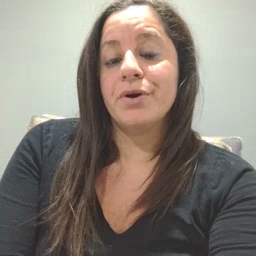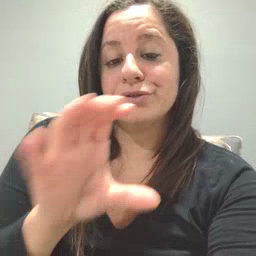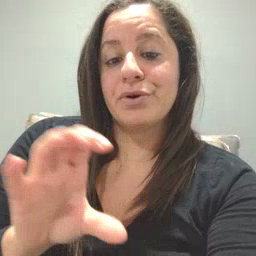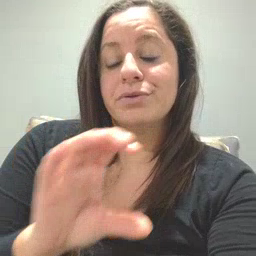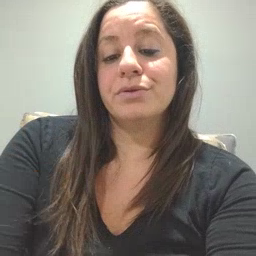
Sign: chocolate